Question: I am having trouble with creating a 'position = "fill"' graph and was wondering where I was going wrong. I found some data from a wikipedia page and created a dataframe out of it:
'''
#Vitamin Contents in %DV of common cheeses per 100gm
Cheese <- c("Swiss", "Feta", "Cheddar","Mozarella", "Cottage")
A <- c(17, 8, 20, 14, 3)
B1 <- c(4, 10, 2, 2, 2)
B2 <- c(17, 50, 22, 17,10)
B3 <- c(0,5,0,1,0)
B5 <- c(4, 10, 4, 1, 6)Rplot
B6 <- c(4, 21, 4, 2, 2)
B9 <- c(1, 8, 5, 2, 3)
B12 <- c(56, 28, 14, 38, 7)
Ch <- c(2.8, 2.2, 3, 2.8, 3.3)
C <- c(0, 0, 0, 0, 0)
D <- c(11, 0, 3, 0, 0)
E <- c(2, 1, 1, 1, 0)
Cheese_Vitamins <- data.frame(Cheese, A, B1, B2, B3, B5, B6, B9, B12, Ch, C, D, E)
'''
I then converted the data.frame from a wide to long format using the 'gather' function from the 'tidyr' package':
'''
long.cheese.vit <- gather(Cheese_Vitamins, Vitamins, Percentage, c(A, B1, B2, B3, B5, B6, B9, B12,Ch, C, D, E))
'''
However when I try to graph a filled chart:
'''
ggplot(long.cheese.vit, aes(Cheese, fill = Percentage)) +
geom_bar(position = "fill")
'''
I don't get the result that I am looking for:

What I am trying to create is a filled bargraph with the vitamin content broken down by percentage for each cheese.
Any suggestions would be helpful.
Thank you!
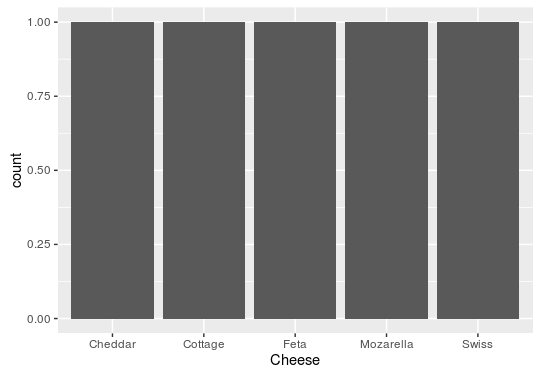
Answer: The values for each vitamin are percentages of daily value, per vitamin. So it is not appropriate to stack the values, or to fill them as proportions of 100%.
One option is to fill by vitamin but to dodge the bars. I'm using 'rvest' to grab the data straight from the Wikipedia table:
'''
library(rvest)
library(tidyr)
library(ggplot2)
read_html("https://en.wikipedia.org/wiki/Cheese#Nutrition_and_health") %>%
html_node("#mw-content-text > div > table:nth-child(98)") %>%
html_table() %>%
gather(vitamin, percentage, -Cheese) %>%
ggplot(aes(Cheese, percentage)) +
geom_col(aes(fill = vitamin), position = "dodge")
'''
<URL>
This is OK but with 13 vitamins, the colours become difficult to distinguish. A better option might be to use facets for the vitamins.
'''
read_html("https://en.wikipedia.org/wiki/Cheese#Nutrition_and_health") %>%
html_node("#mw-content-text > div > table:nth-child(98)") %>%
html_table() %>%
gather(vitamin, percentage, -Cheese) %>%
ggplot(aes(Cheese, percentage)) +
geom_col() +
facet_grid(vitamin ~ .)
'''
<URL>
You might also consider reversing the facets using 'facet_grid(. ~ vitamin)', that results in rather cluttered x-axis labels but makes vitamin comparison easier. So perhaps fill by cheese and remove the labels:
'''
read_html("https://en.wikipedia.org/wiki/Cheese#Nutrition_and_health") %>%
html_node("#mw-content-text > div > table:nth-child(98)") %>%
html_table() %>%
gather(vitamin, percentage, -Cheese) %>%
ggplot(aes(Cheese, percentage)) +
geom_col(aes(fill = Cheese)) +
facet_grid(. ~ vitamin) +
theme(axis.text.x = element_blank())
'''
<URL>